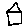
Label: house